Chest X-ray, AP view. Patient: 46 years old, sex F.
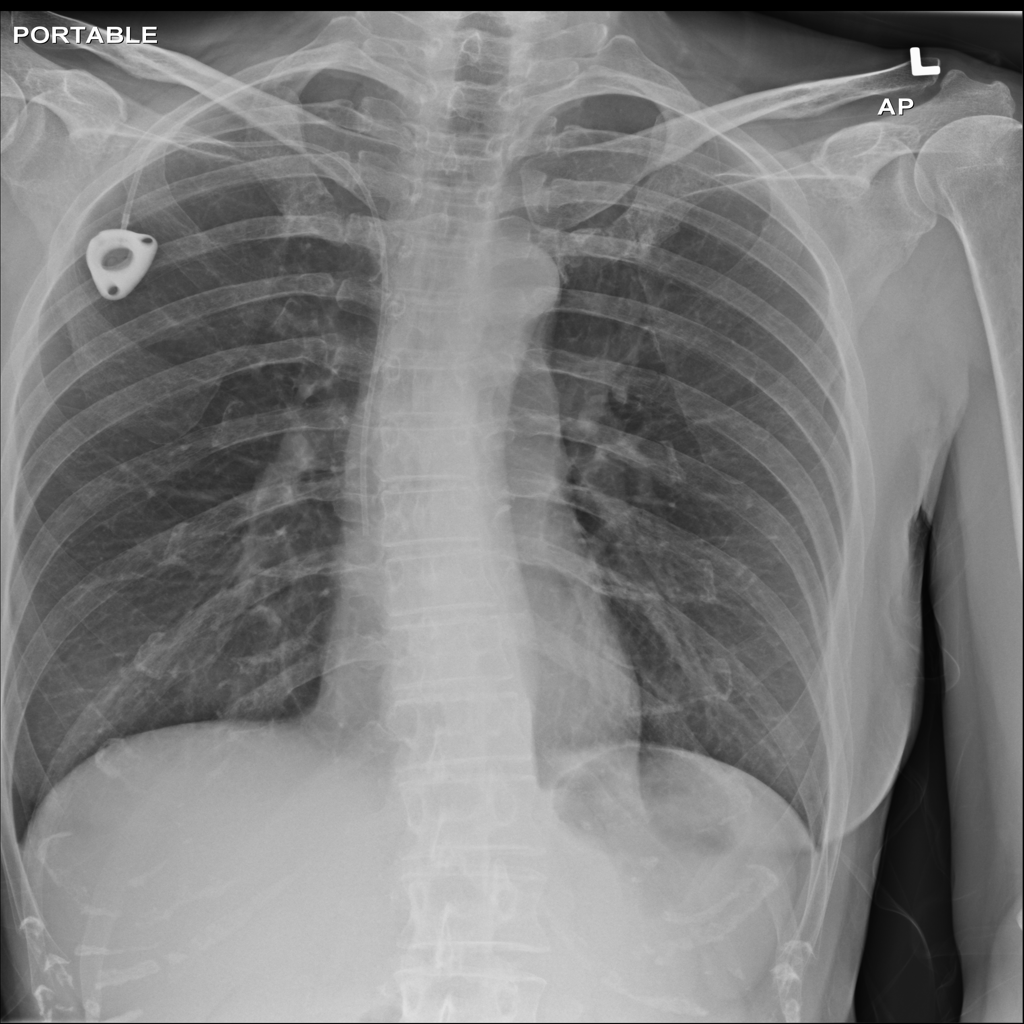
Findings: No Finding